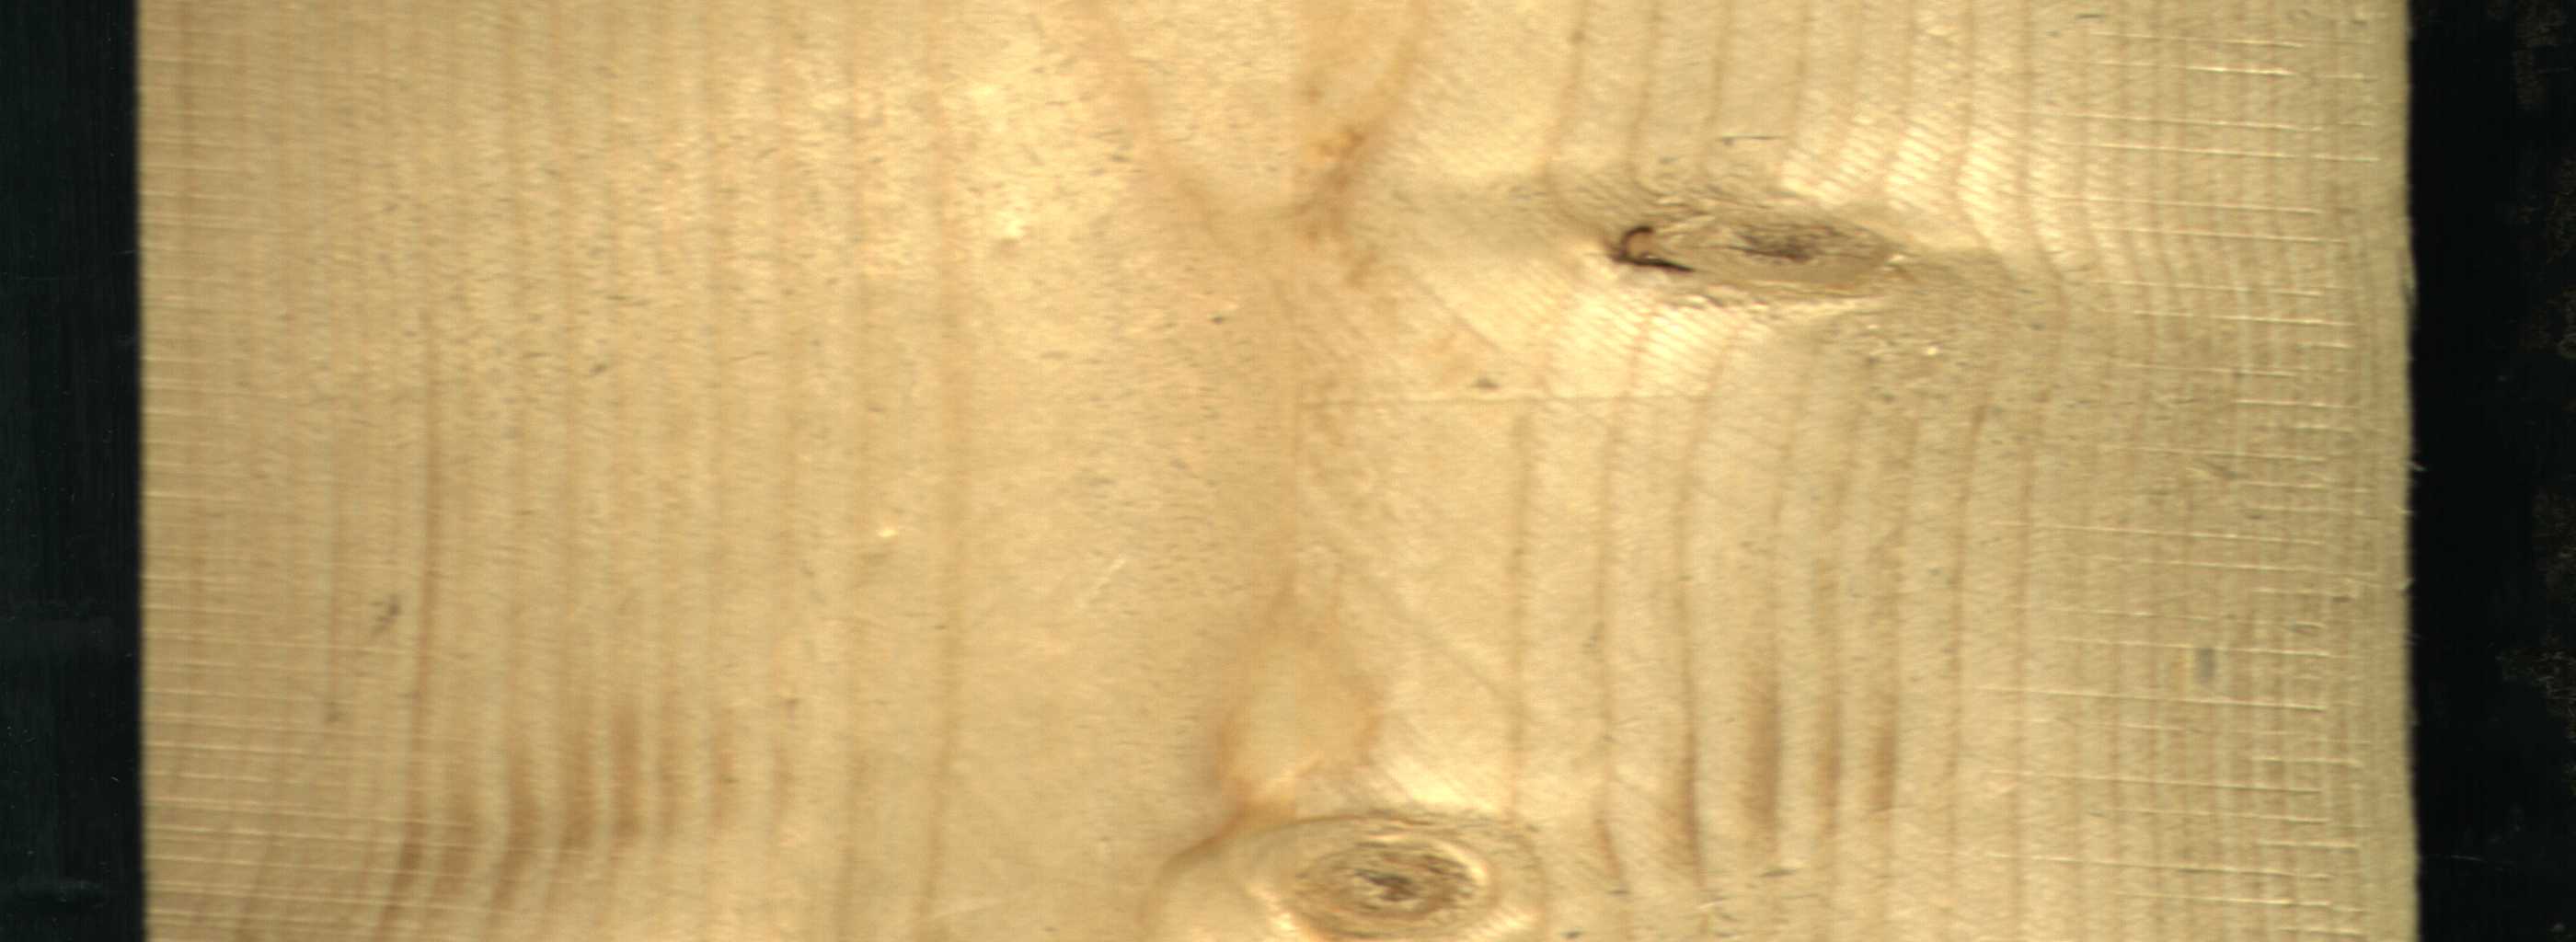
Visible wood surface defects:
Live_Knot
Live_Knot